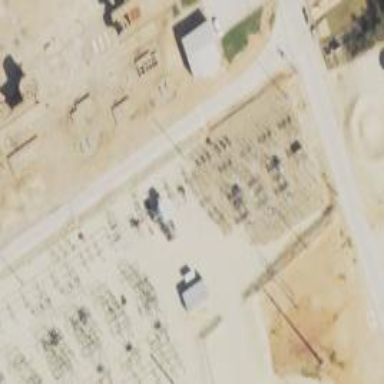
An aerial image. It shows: Switch used for power control.